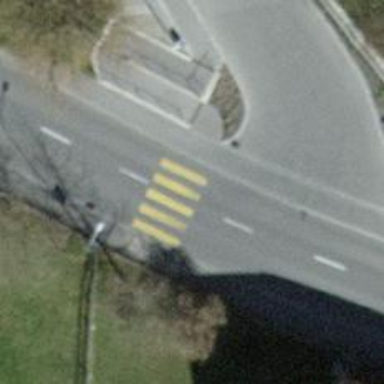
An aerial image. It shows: Uncontrolled crossing with pedestrian island.